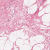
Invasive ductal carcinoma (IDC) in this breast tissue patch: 0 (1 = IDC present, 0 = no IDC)